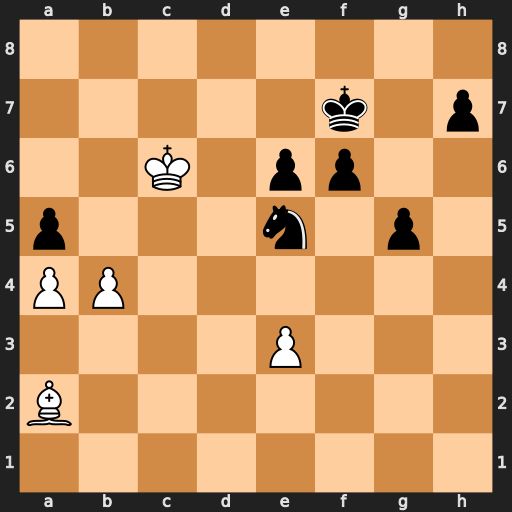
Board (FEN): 8/5k1p/2K1pp2/p3n1p1/PP6/4P3/B7/8
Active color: w
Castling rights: -
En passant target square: -
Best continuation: Kd6 g4 Bxe6+ Kg6 Bxg4